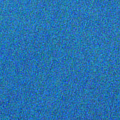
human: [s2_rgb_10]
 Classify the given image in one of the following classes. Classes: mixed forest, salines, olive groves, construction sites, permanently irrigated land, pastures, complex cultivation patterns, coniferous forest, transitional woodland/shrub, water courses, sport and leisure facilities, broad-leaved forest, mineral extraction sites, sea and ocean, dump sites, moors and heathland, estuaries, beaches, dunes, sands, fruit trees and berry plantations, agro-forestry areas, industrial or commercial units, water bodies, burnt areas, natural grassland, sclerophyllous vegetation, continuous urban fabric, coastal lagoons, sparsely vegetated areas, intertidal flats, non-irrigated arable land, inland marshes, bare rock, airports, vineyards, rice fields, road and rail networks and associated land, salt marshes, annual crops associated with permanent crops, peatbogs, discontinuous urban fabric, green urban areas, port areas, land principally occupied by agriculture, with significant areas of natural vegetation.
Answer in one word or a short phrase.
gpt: sea and ocean